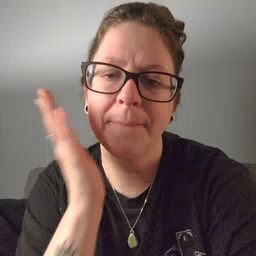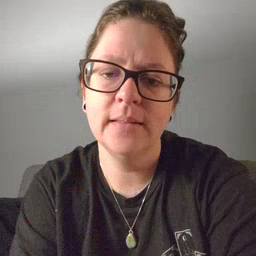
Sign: bed